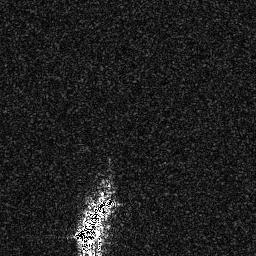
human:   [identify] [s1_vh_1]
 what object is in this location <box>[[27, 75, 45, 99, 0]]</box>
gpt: <ref>1 large ship at the bottom</ref>